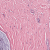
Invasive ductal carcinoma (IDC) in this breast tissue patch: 1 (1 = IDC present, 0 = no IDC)